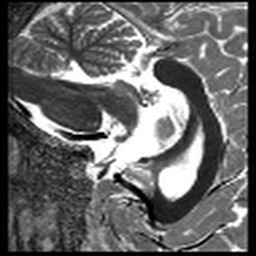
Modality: T1map
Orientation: sagittal
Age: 20
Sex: male